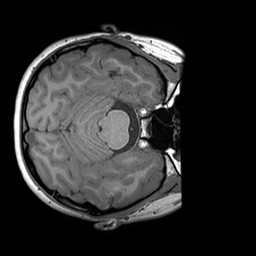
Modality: T1w
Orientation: axial
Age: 19
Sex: female
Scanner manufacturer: siemens
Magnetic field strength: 3 T
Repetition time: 1.6 s
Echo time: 0.00236 s